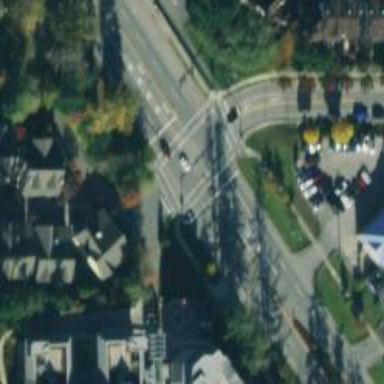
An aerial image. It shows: Residential road with asphalt surface and separate sidewalk.